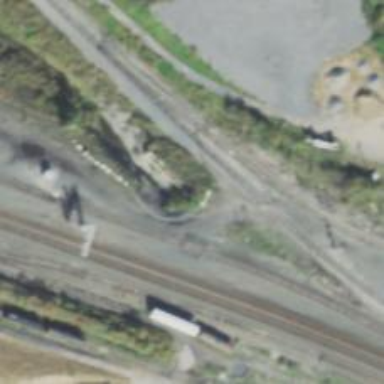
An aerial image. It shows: Abandoned railroad bridge.